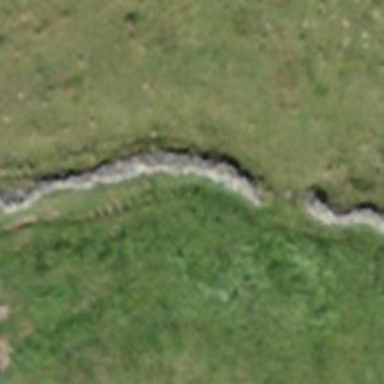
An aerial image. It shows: Wall barrier.